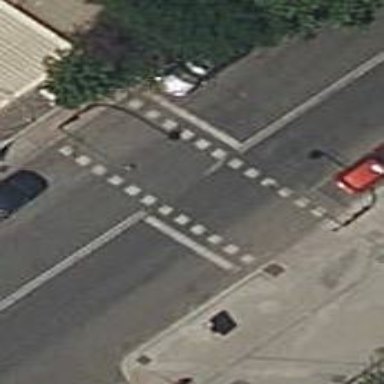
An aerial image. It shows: Footway with traffic signals at crossing.